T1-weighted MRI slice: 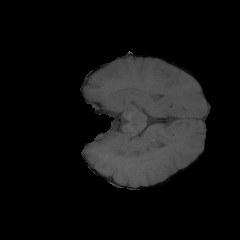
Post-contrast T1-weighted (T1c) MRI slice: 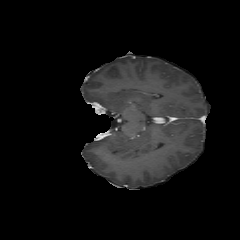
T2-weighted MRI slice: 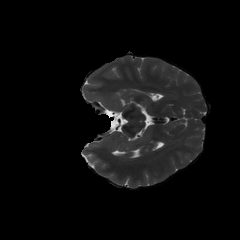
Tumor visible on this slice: no